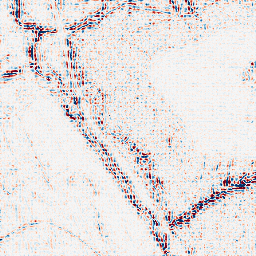
Category: wavelet
Decomposition family: wavelet_dwt
Decomposition parameters: wavelet: db4
level: 2
Upsampling method: sinc_hamming
Upsampling parameters: scale: 8
kernel_size: 8
Upsampling scale: 8